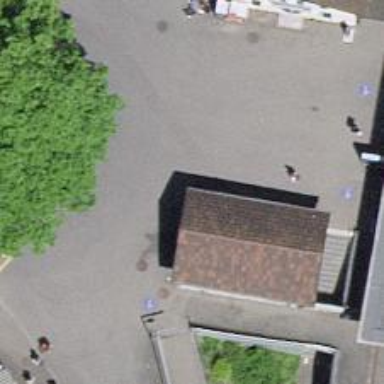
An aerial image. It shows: Post box is visible.